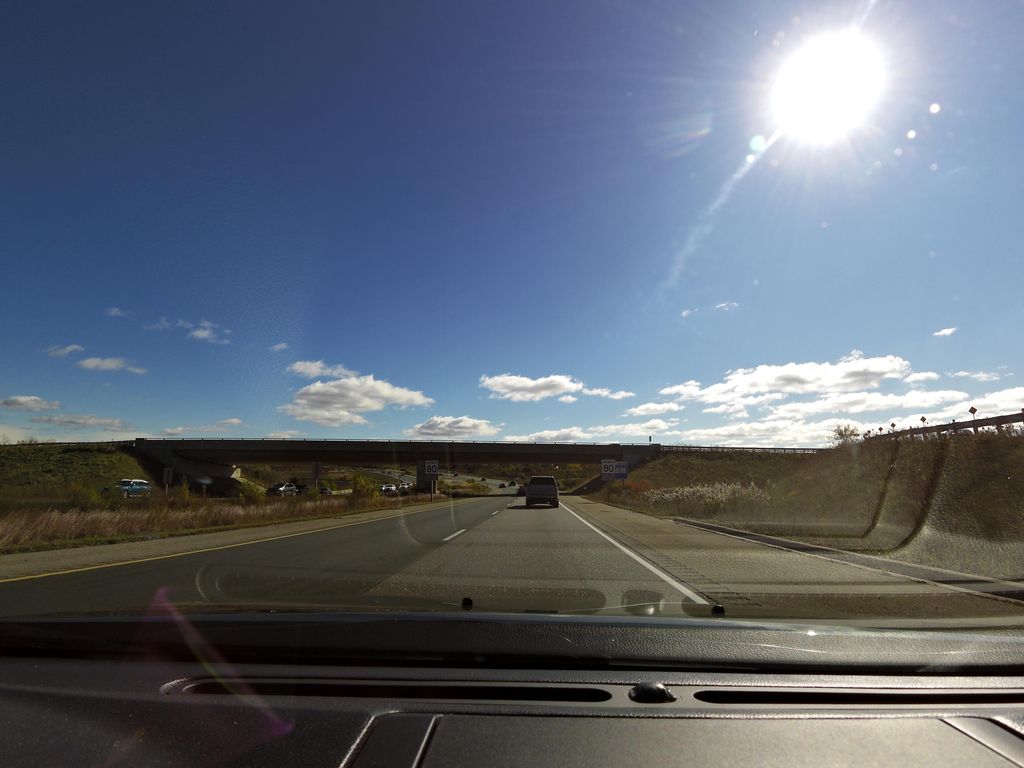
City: hamilton